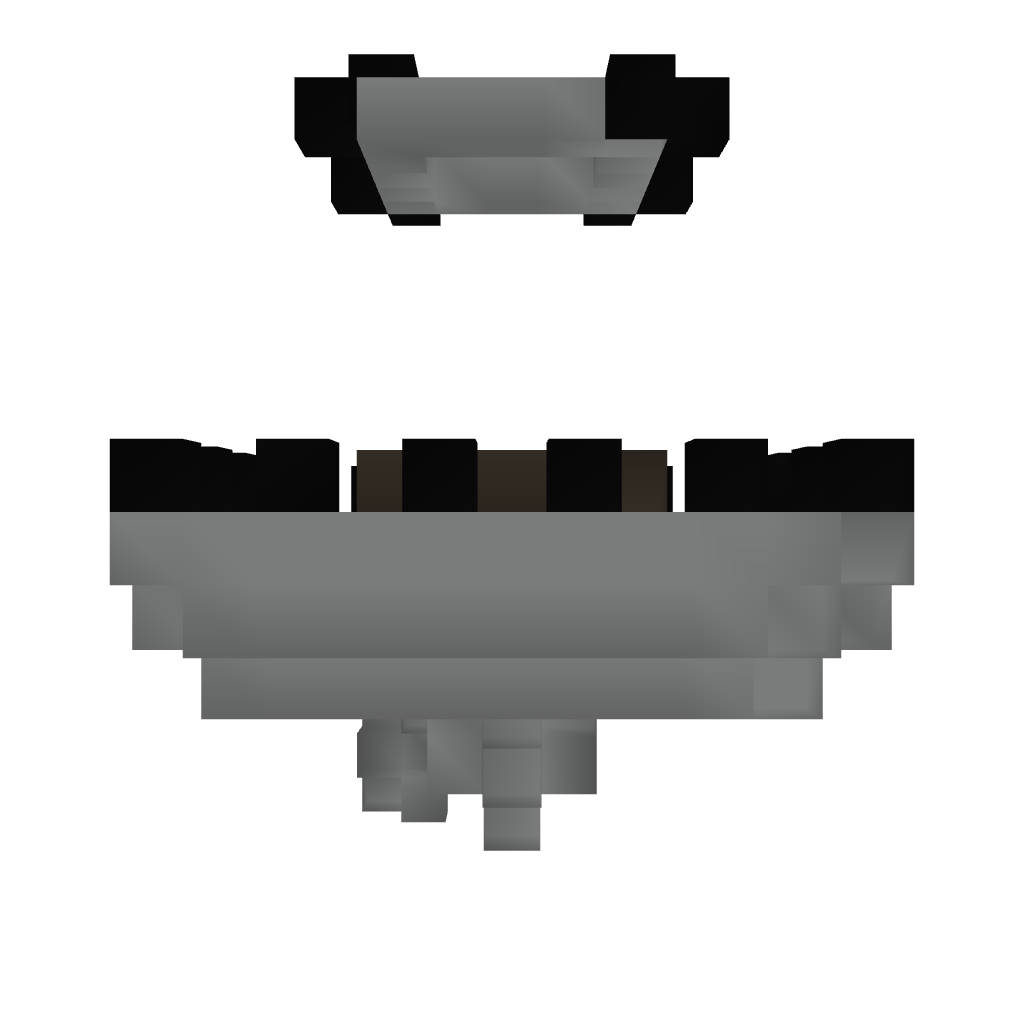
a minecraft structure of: Semi-automatic Simple Tree Farm